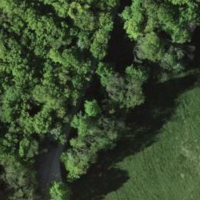
EUNIS habitat code: 41
Species observed at this site:
Tussilago farfara